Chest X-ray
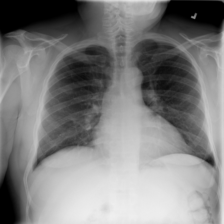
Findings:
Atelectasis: negative
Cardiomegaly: negative
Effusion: negative
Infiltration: negative
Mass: negative
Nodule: negative
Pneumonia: negative
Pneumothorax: negative
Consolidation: negative
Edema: negative
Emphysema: negative
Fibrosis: negative
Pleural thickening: negative
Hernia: negative